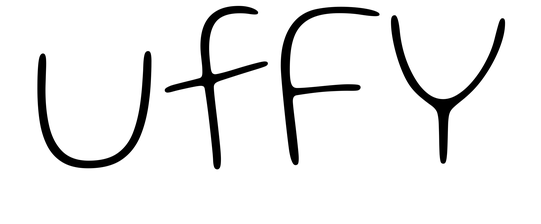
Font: Gluten_Thin